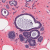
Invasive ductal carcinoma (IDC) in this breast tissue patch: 0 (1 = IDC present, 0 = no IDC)